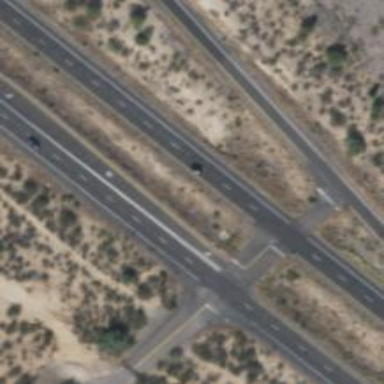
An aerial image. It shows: This image shows trunk highway that functions as expressway.